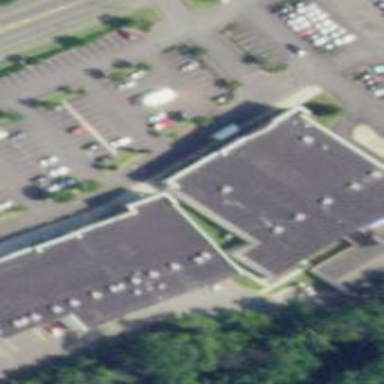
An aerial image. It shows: Building.